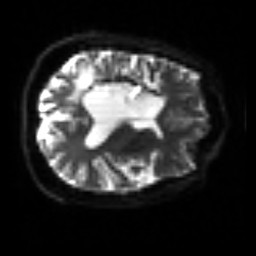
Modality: sbref
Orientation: axial
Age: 31
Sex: female
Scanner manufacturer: siemens
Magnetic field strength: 3 T
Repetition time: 3.2 s
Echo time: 0.081 s